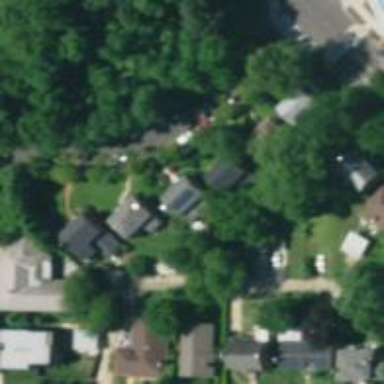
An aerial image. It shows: Residential road with sidewalk on the left.